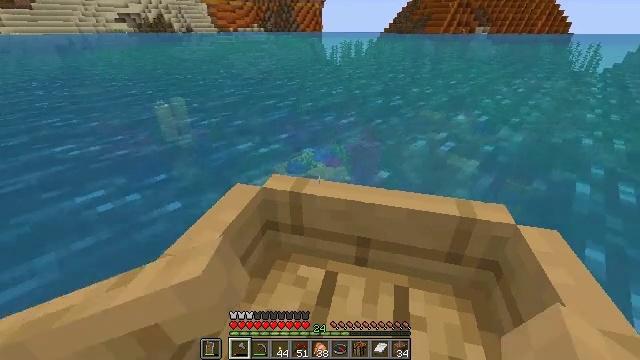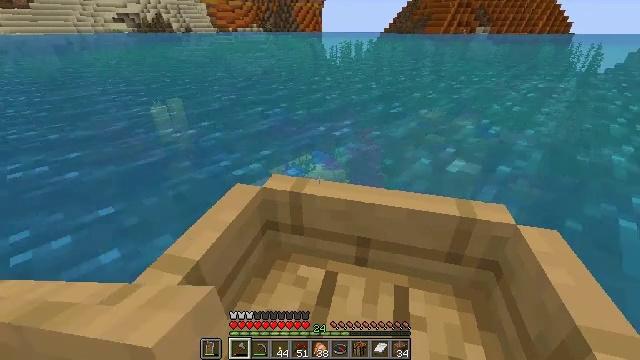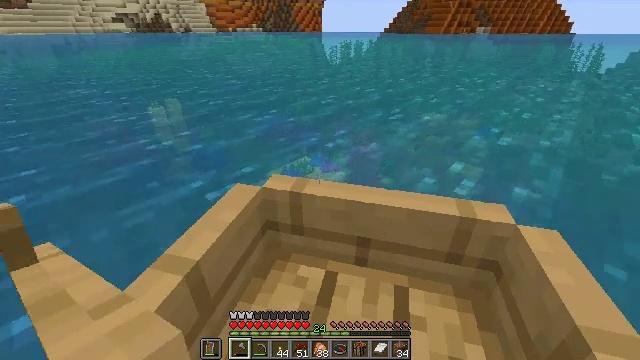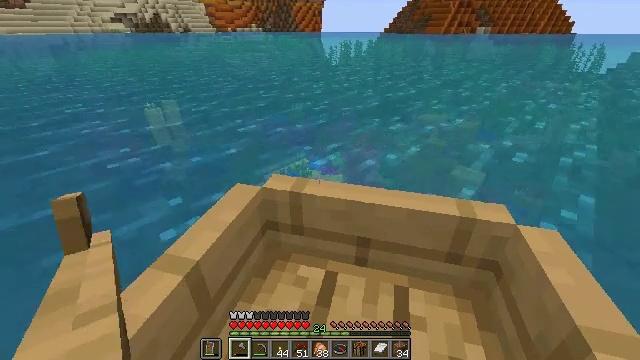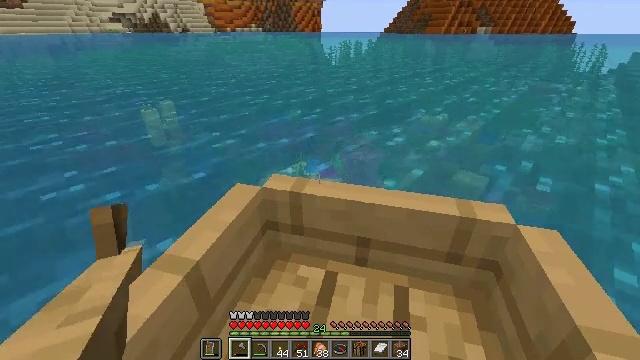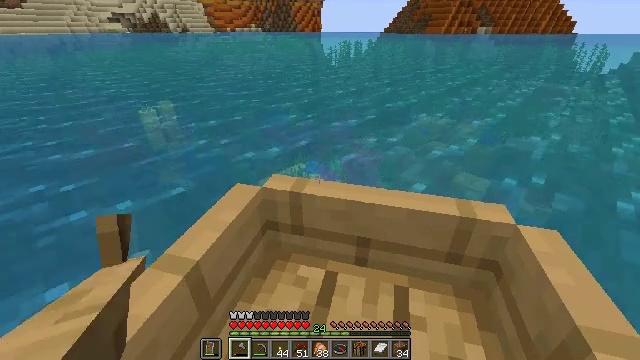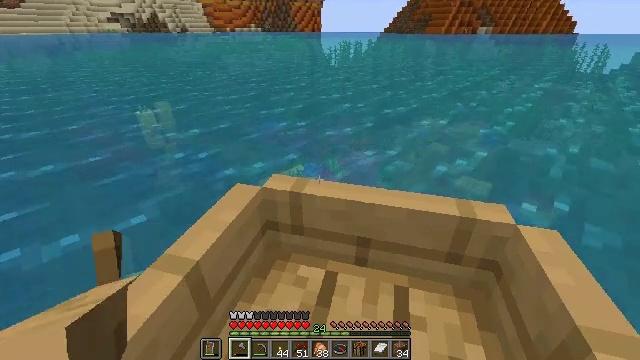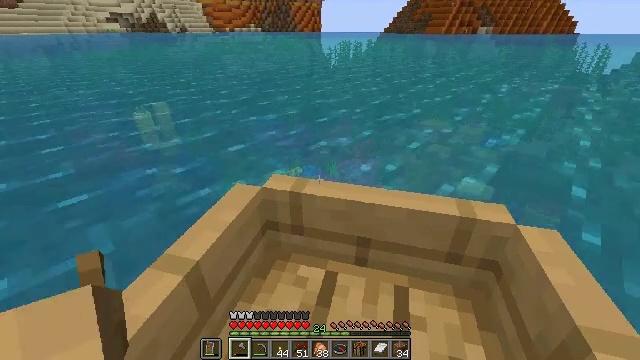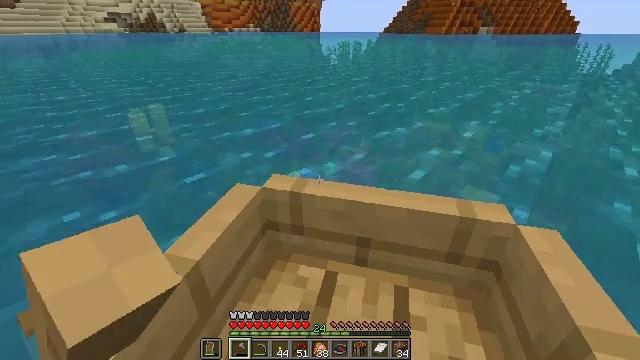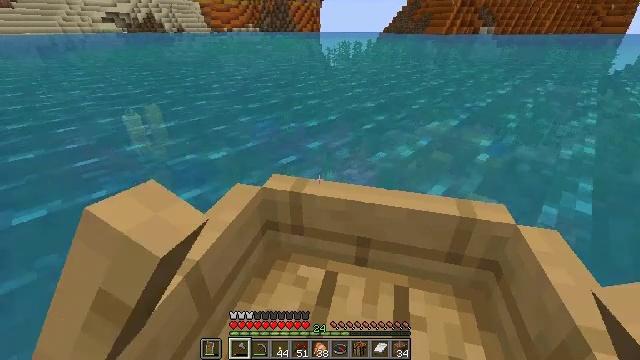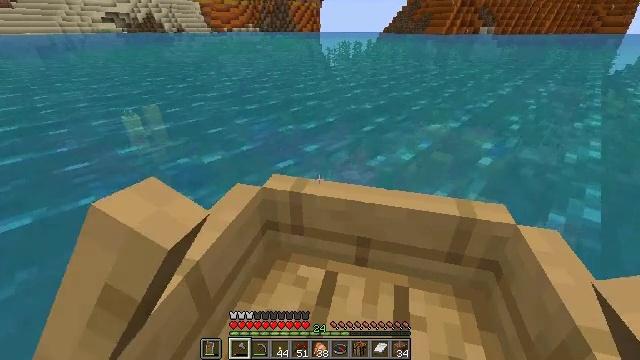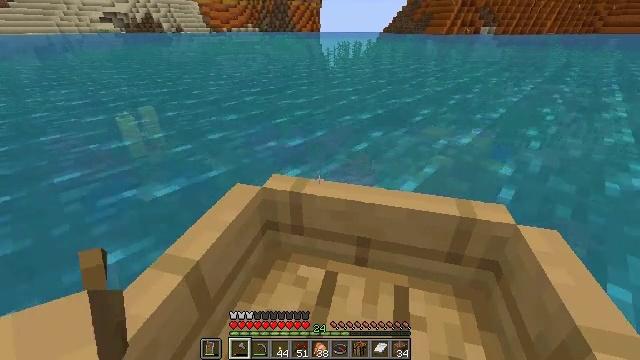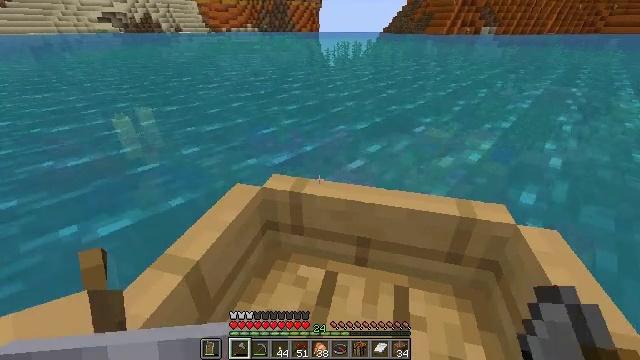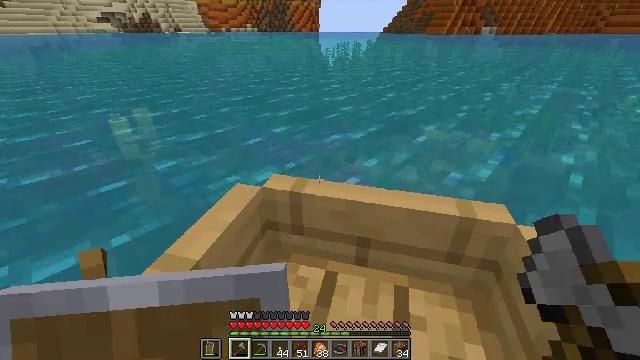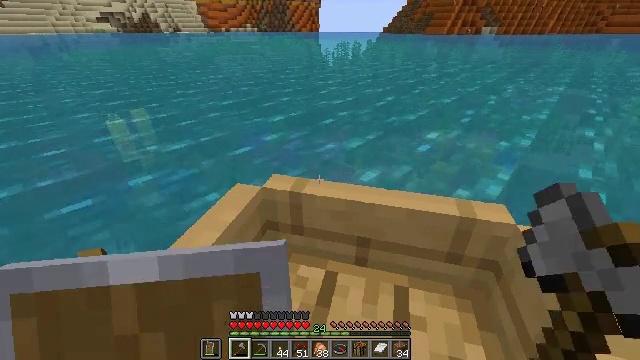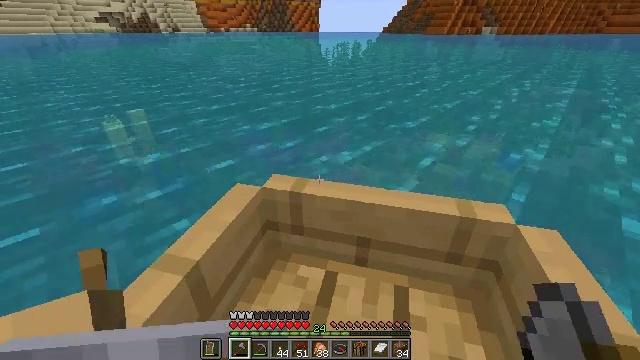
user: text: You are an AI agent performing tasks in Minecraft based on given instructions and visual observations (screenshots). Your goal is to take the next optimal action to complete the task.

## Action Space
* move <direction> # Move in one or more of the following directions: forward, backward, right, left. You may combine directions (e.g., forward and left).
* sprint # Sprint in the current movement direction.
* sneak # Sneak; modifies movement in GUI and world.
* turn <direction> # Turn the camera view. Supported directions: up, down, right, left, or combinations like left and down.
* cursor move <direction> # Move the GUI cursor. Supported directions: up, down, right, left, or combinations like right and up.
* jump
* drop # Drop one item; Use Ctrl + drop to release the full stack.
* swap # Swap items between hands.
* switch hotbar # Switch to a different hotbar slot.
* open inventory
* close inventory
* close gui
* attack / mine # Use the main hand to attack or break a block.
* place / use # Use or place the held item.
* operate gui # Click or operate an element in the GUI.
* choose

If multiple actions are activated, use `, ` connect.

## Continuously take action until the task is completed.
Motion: motion action
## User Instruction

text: Gather sea pickles from coral reefs.
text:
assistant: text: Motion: move forward
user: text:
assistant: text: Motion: move forward
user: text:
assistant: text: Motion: move forward
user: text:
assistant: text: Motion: move forward
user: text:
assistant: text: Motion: move forward
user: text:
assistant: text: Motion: move forward
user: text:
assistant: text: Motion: move forward
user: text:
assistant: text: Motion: move forward
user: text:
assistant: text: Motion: move forward
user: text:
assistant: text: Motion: no_op
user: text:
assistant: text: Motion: no_op
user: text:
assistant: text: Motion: no_op
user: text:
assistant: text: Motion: move back
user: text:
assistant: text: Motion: move back
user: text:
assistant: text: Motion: move back
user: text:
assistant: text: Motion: move back
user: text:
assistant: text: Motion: move back
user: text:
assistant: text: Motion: move back
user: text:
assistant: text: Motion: no_op
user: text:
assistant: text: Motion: no_op
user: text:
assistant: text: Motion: sneak
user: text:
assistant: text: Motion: sneak
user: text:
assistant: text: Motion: sneak
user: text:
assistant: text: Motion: sneak
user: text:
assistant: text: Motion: no_op
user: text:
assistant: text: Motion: no_op
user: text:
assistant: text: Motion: no_op
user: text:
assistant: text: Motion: no_op
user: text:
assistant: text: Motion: no_op
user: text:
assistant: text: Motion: no_op